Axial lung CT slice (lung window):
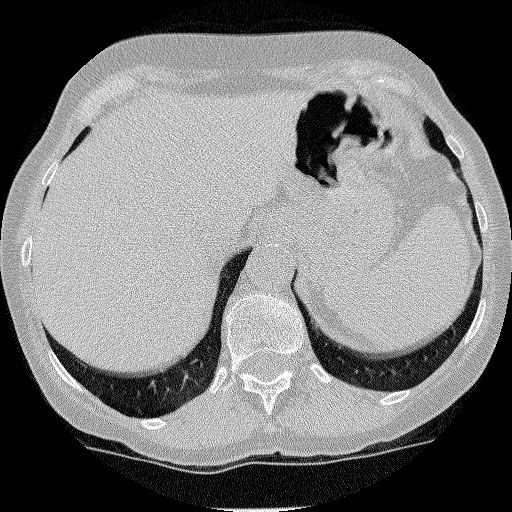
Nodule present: no